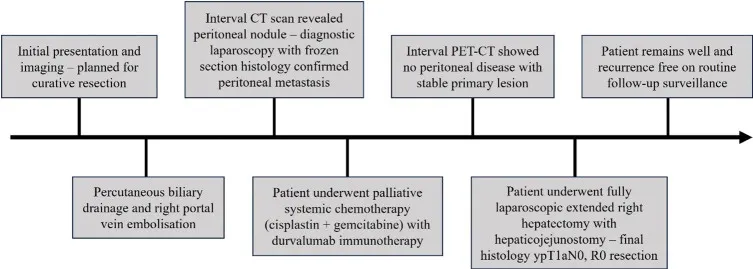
Timeline of patient's treatment.
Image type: chart (chart)